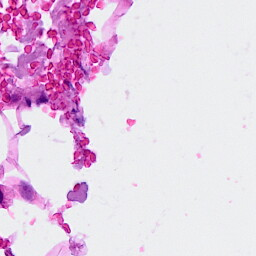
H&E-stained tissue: Breast